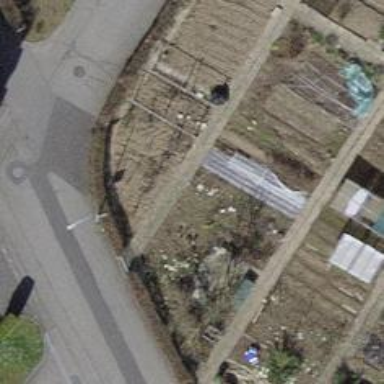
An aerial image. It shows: Fence made of hedge.